【题型】填空题　【知识点】平面几何　【难度】easy
如图, 在梯形 $ABCD$ 中, $AD // BC$, 点 $E$ 是 $AD$ 的中点, $BE$、$CD$ 的延长线交于点 $F$, 如果 $AD:BC = 2:3$, 那么 $S_{\triangle EDF}:S_{\triangle ABE} = $\_\_\_\_\_\_

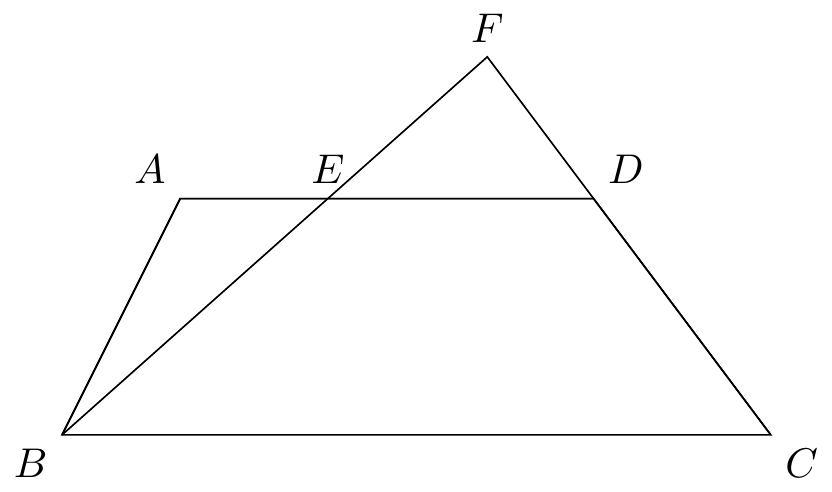
【解答】
解：过点 $F$ 作 $BC$ 的垂线交 $BC$ 于点 $H$, 交 $DE$ 于点 $G$, 过点 $B$ 作 $BK \perp DA$, 交 $DA$ 的延长线于点 $K$

$\because AD // BC$

$\therefore FG \perp AD$

四边形 $BHGK$ 为矩形

$\therefore BK = GH$

$\because$ 点 $E$ 是 $AD$ 的中点

$\therefore AE = DE$

$\because AD:BC = 2:3$

$\therefore DE:BC = 1:3$

$\because AD // BC$

$\angle FED = \angle FBC, \angle FDE = \angle FCB$

$\triangle FED \sim \triangle FBC$

$FG:FH = DE:BC = 1:3$

$FG:GH = FG:BK = 1:2$

$S_{\triangle EDF}:S_{\triangle ABE} = \left( \dfrac{1}{2} DE \cdot FG \right) : \left( \dfrac{1}{2} AE \cdot BK \right) = FG:BK = 1:2$

故答案为：1:2
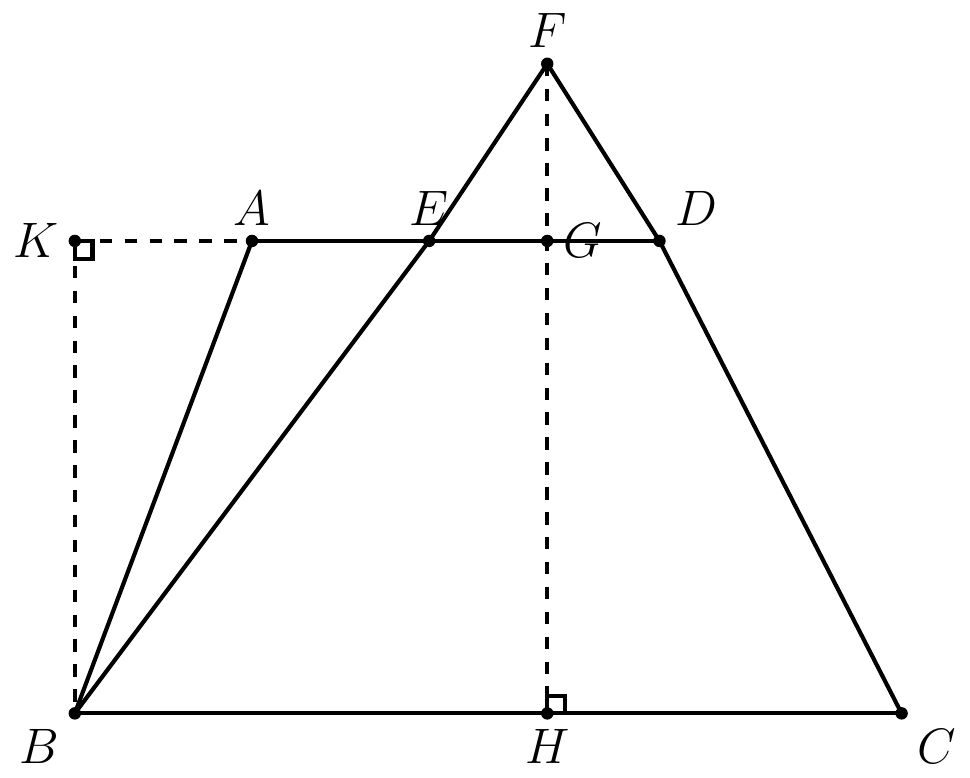